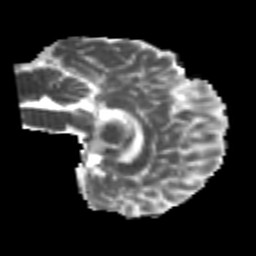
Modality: MD
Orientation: sagittal
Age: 21
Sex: male
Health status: healthy
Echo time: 0.074 s